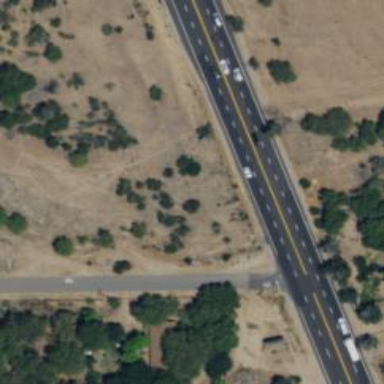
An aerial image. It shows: Asphalt road classified as trunk highway.